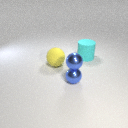
large cyan rubber cylinder behind large yellow rubber sphere